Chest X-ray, PA view. Patient: 43 years old, sex F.
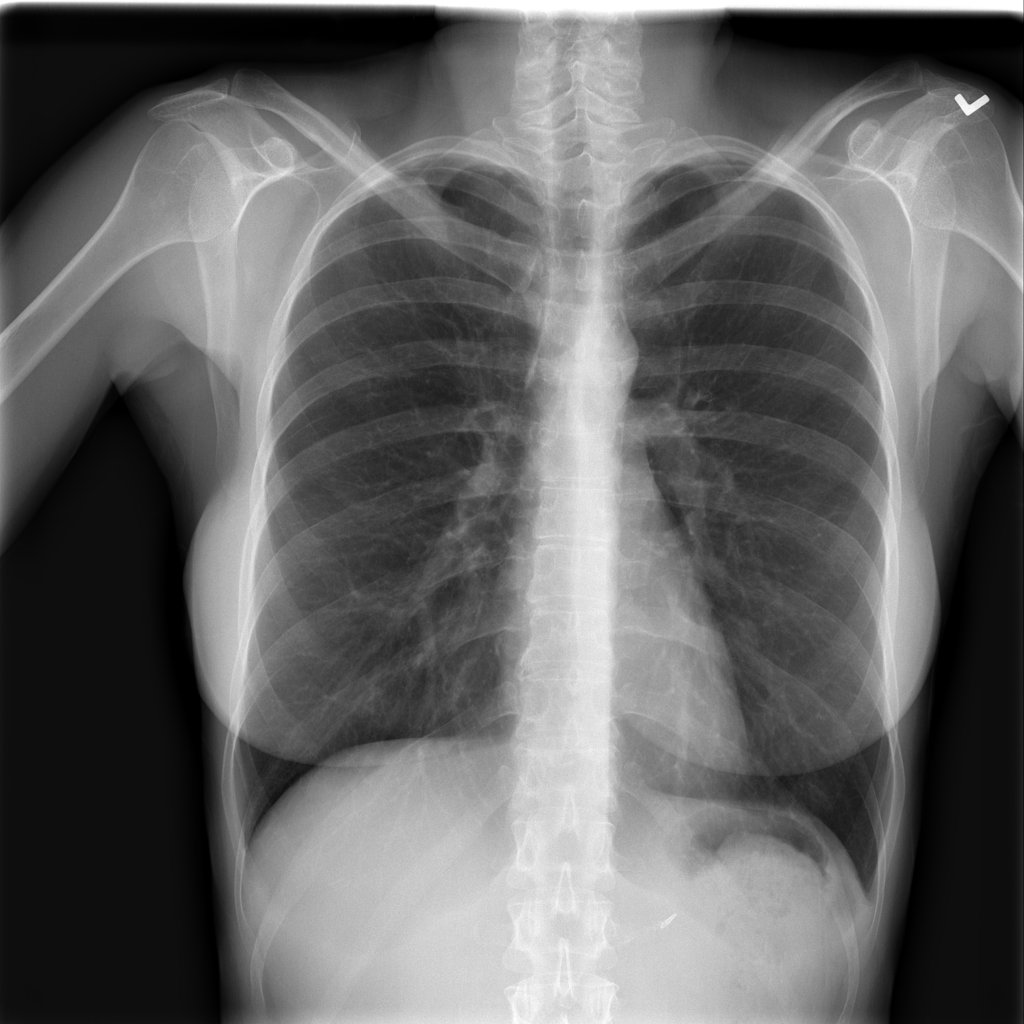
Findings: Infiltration